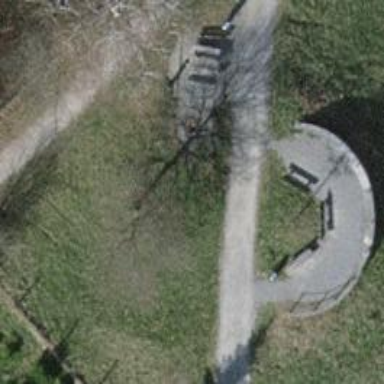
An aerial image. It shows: Picnic site for tourists.